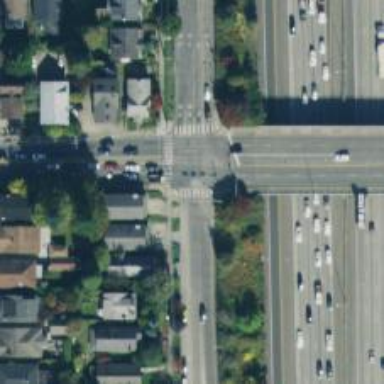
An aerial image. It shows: Crossing on the road.